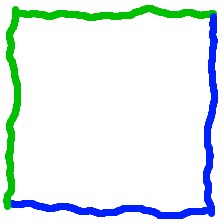
Shape: square